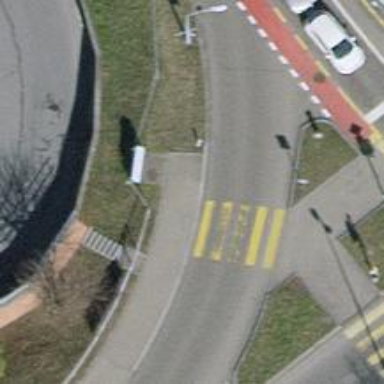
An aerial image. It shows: Zebra crossing on the road.